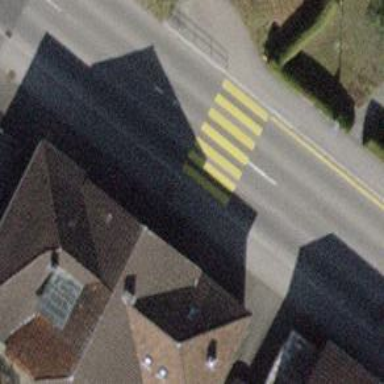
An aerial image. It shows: Marked crossing with zebra markings on the road.